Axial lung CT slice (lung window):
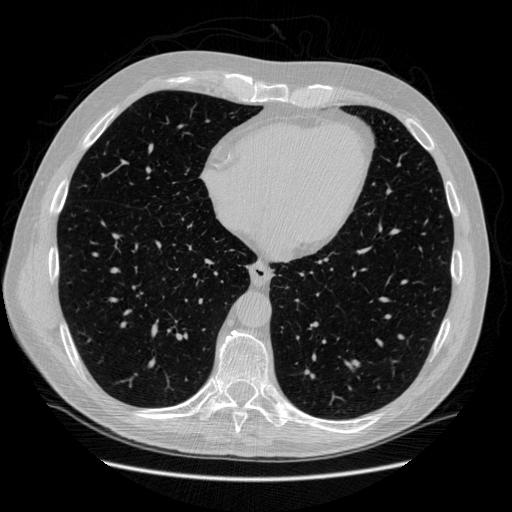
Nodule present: no